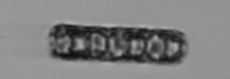
Label: Paralia_sulcata